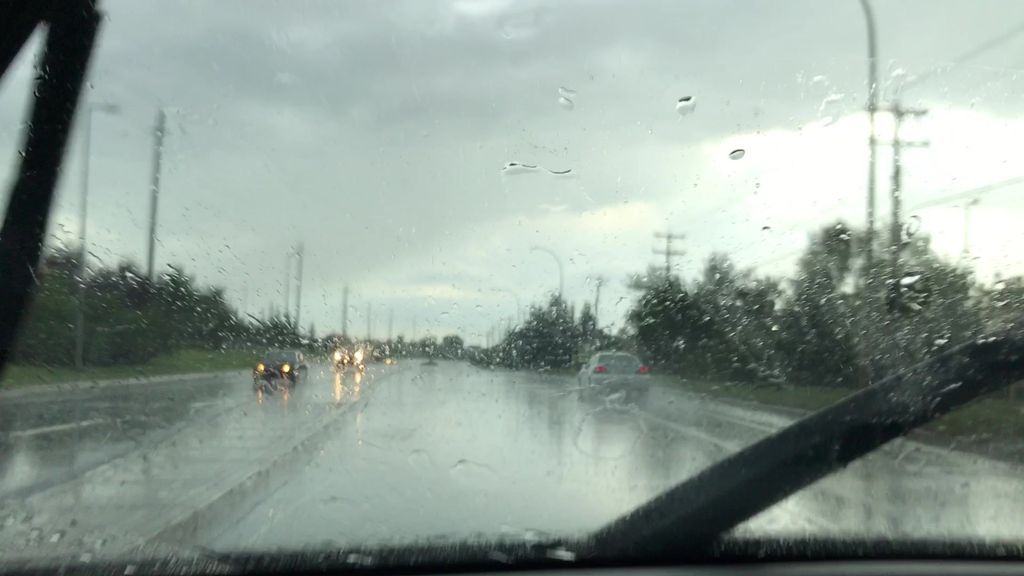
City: edmonton